Question:
Hi, I would like some help on this.
This loop comes from my products table, using pure laravel I load each product in inputs, so if I make any changes and click on an update button it is redirected to a route to update the changed product.
How could I do this same idea using livewire?
How to display the updated data in this loop without having to go to another route.
'''
@forelse($categoryProduct->products as $key => $product)
<li>
<div class="mt-3 card">
<div class="card-body">
<div class="row">
<div class="col-1">
<x-inputs.group class="">
<div
x-data="imageViewer('{{ $product->img ? \Storage::url($product->img) : '' }}')">
<x-inputs.partials.label name="img" label="Foto">
</x-inputs.partials.label><br />
<!-- Show the image -->
<template x-if="imageUrl">
<img :src="imageUrl"
class="object-cover border border-gray-200 rounded"
style="width: 100px; height: 100px;" />
</template>
<!-- Show the gray box when image is not available -->
<template x-if="!imageUrl">
<div class="bg-gray-100 border border-gray-200 rounded"
style="width: 140px; height: 140px;"></div>
</template>
<div class="mt-2">
<input wire:model="img" type="file" name="img" id="img"
@change="fileChosen" />
</div>
@error('img')
@include('components.inputs.partials.error')
@enderror
</div>
</x-inputs.group>
</div>
<div class="col-11">
<div class="row">
<div class="col-10">
<input type="text" class="form-control" placeholder="Name"
value="{{ $product->name }}">
</div>
<div class="col-2">
<button
onclick="confirm('Tem certeza que deseja deletar esse produto?') || event.stopImmediatePropagation()"
wire:click.prevent="deleteProduct({{ $product->id }})"
class="btn btn-user btn-danger">
&times;
</button>
</div>
<div class="mt-3 col-10">
<textarea class="form-control"
placeholder="Description">{{ $product->description }}</textarea>
</div>
<div class="mt-3 col-2">
<input type="number" class="form-control"
placeholder="Price" value="{{ $product->price }}">
</div>
</div>
</div>
</div>
</div>
</li>
@empty
'''
Th
'''
public function render()
{
$this->shop = Shop::with([
'categoryProducts',
'categoryProducts.products',
'districts'
])->where('user_id', Auth::user()->id)->first();
return view('app.menu-controller')
->extends('layouts.app')
->section('content');
}
'''
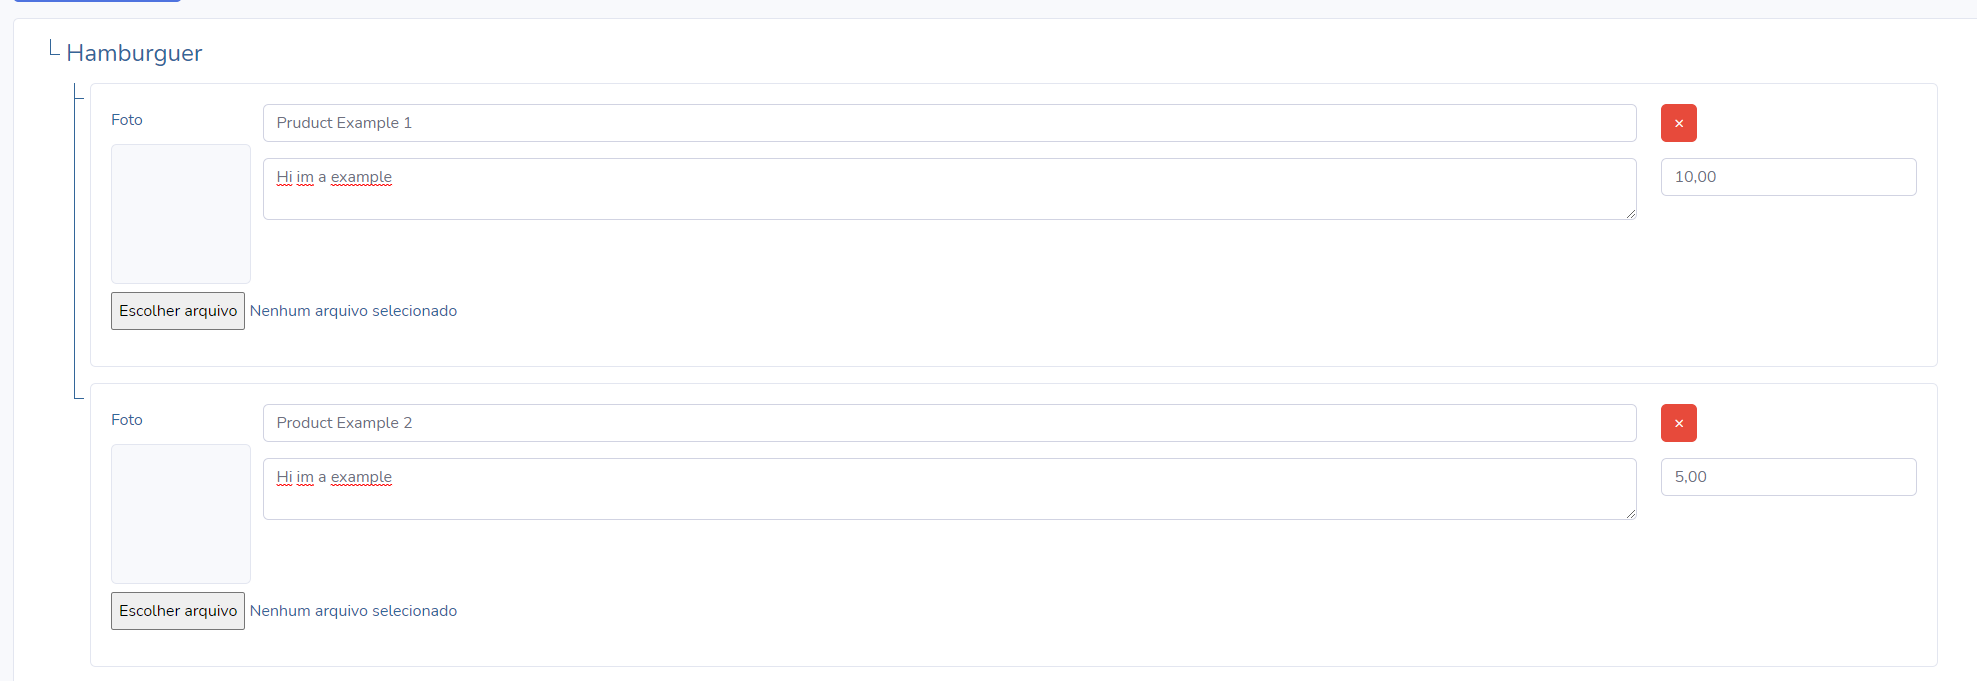
Answer: You can create a Livewire ProductComponent and in blade have the div card once this loop the same elements
<URL>
<URL>
'''
<div>
<div class="mt-3 card">
<div class="card-body">
<div class="row">
<div class="col-1">
<x-inputs.group class="">
<div
x-data="imageViewer('{{ $product->img ? \Storage::url($product->img) : '' }}')">
<x-inputs.partials.label name="img" label="Foto">
</x-inputs.partials.label><br />
//......................
</div>
</div>
'''
Use model binding in nested component for the loop
<URL>
'''
@forelse($categoryProduct->products as $key => $product)
<li>
@livewire('product-component',['product' => $product], key($user->id))
</li>
'''
and in component
'''
public Product $product;
public function render()
{
return view('livewire.product-component')
->extends('layouts.app')
->section('content');
}
'''
The rest in in Livewire documentation, when you get on there could come here with issues or questions. Greetings